Question: i've a 'structure' on a Asp.Net ListView like this (it is an exctract):
'''
<asp:ListView ID="lvSchede" runat="server" DataSourceID="dsWrkCtrTable" GroupItemCount="1">
<GroupTemplate>
<tr id="itemPlaceholderContainer" runat="server">
<td id="itemPlaceholder" runat="server" style="width: 100%">
</td>
</tr>
</GroupTemplate>
<ItemTemplate>
<td id="Td2" runat="server" style="vertical-align: top;">
<table style="background-color: #EEDFCC; padding: 10px 10px 10px 10px; border-style: solid;
border-width: 1px; border-color: Gray;">
<tr>
<td>
'''
......
......
'''
<LayoutTemplate>
<table runat="server">
<tr runat="server">
<td runat="server">
<table id="groupPlaceholderContainer" runat="server" border="0" style="background-color: #FFFFFF;
border-color: #999999; border-style: none; font-family: Verdana, Arial, Helvetica, sans-serif;">
<tr id="groupPlaceholder" runat="server" style="padding: 20px 20px 20px 20px;">
</tr>
</table>
</td>
</tr>
<tr runat="server">
<td runat="server" style="text-align: center; background-color: #CCCCCC; font-family: Verdana, Arial, Helvetica, sans-serif;
color: #000000;">
</td>
</tr>
</table>
</LayoutTemplate>
'''
The problem is that my output are columns with different size (follow the image, i've manually deleted string content for my company's privacy):

Where i've to set the column size to have it ALL the same ?
Thanks
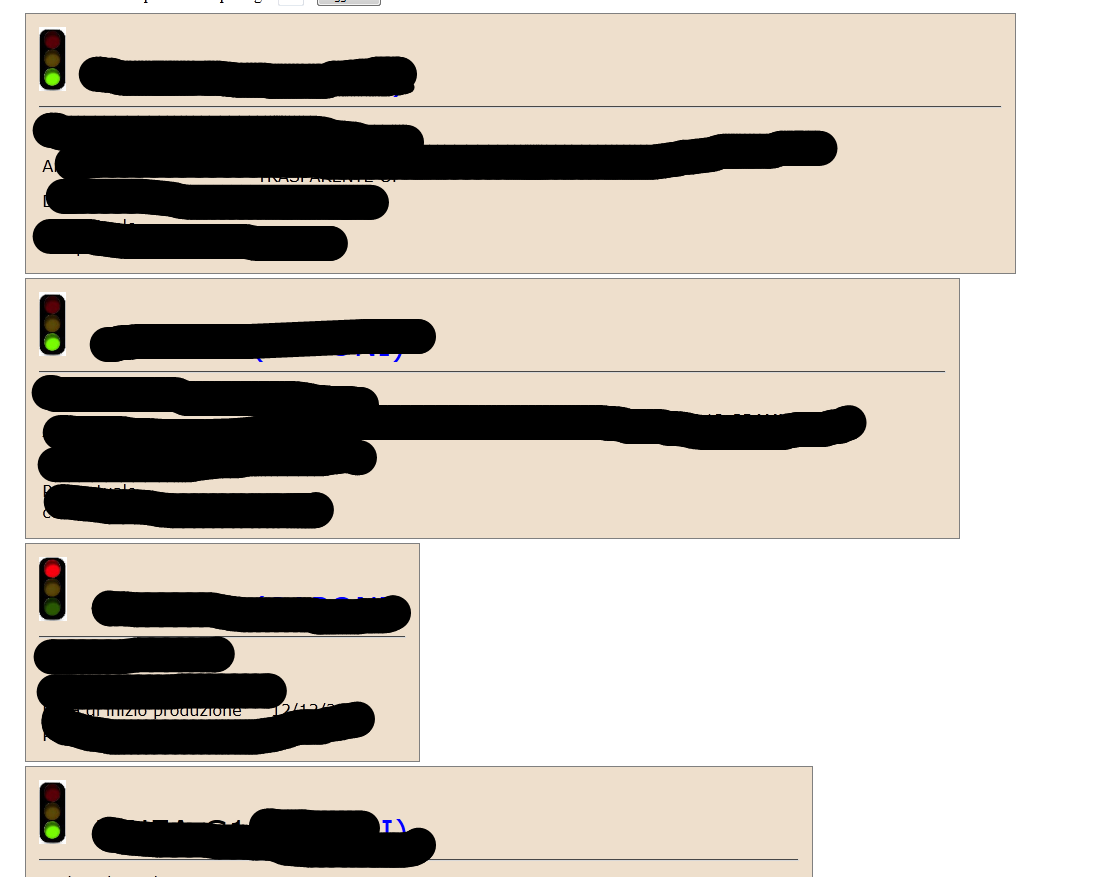
Answer: Here's an example of how to set column width inside a table with 1 column:
'''
<table border="1" width="100%">
<col width="100">
<tr>
<th>Month</th>
</tr>
<tr>
<td>January</td>
</tr>
<tr>
<td>February</td>
</tr>
</table>
'''
This is an example with 2 columns:
'''
<table border="1" width="100%">
<col width="100">
<col width="50">
<tr>
<th>Month</th>
<th>Savings</th>
</tr>
<tr>
<td>January</td>
<td>$100</td>
</tr>
<tr>
<td>February</td>
<td>$80</td>
</tr>
</table>
'''
This is an example with 3 columns:
'''
<table border="1" width="100%">
<col width="40">
<col width="40">
<col width="20">
<tr>
<th>Month</th>
<th>Savings</th>
<th>Loans</th>
</tr>
<tr>
<td>January</td>
<td>$100</td>
<td>$10</td>
</tr>
<tr>
<td>February</td>
<td>$80</td>
<td>$8</td>
</tr>
</table>
'''
Hope this helps out at least a bit.